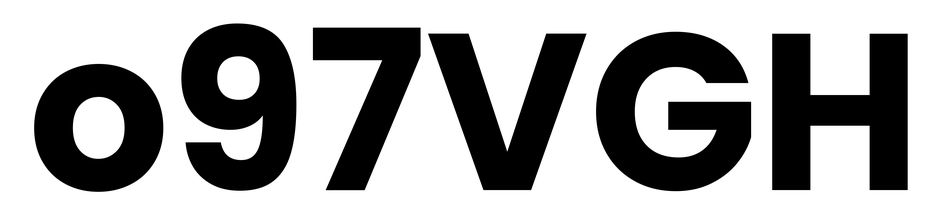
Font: Poppins-Bold